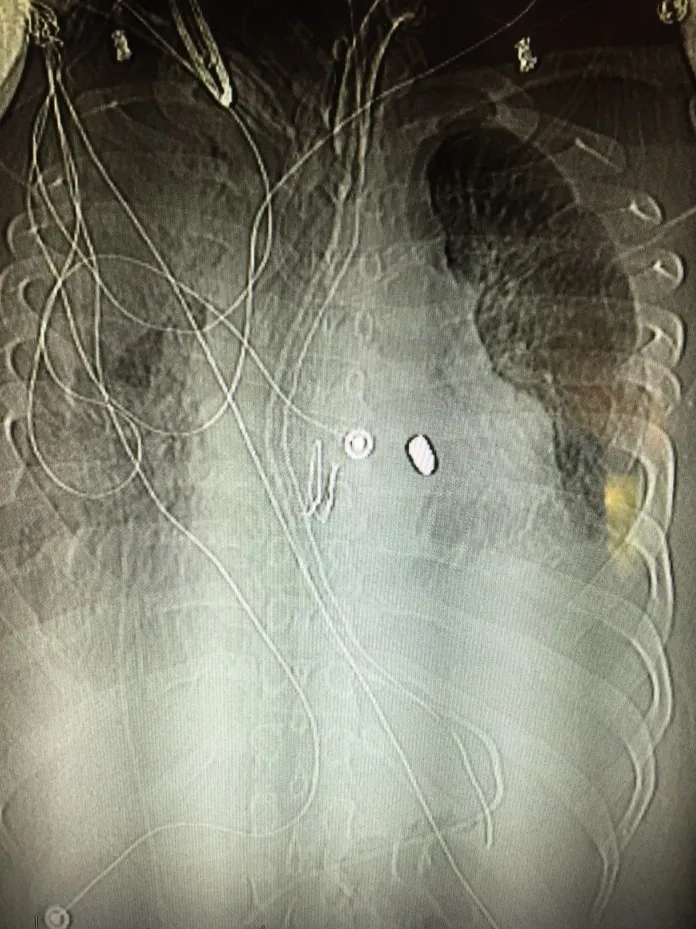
Anteroposteior chest x-ray demonstrating bullet fragment overlying the cardiac shadow.
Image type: radiology (x_ray)